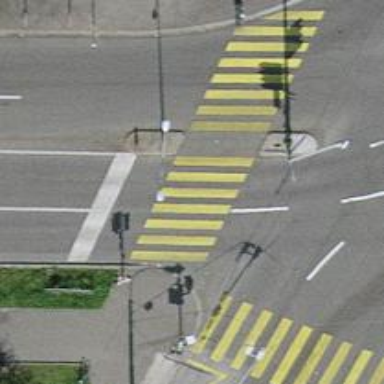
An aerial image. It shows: Marked crossing with traffic signals.